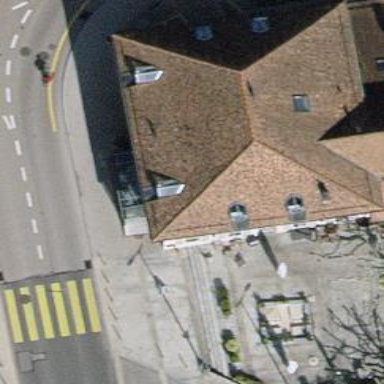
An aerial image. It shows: Restaurant.